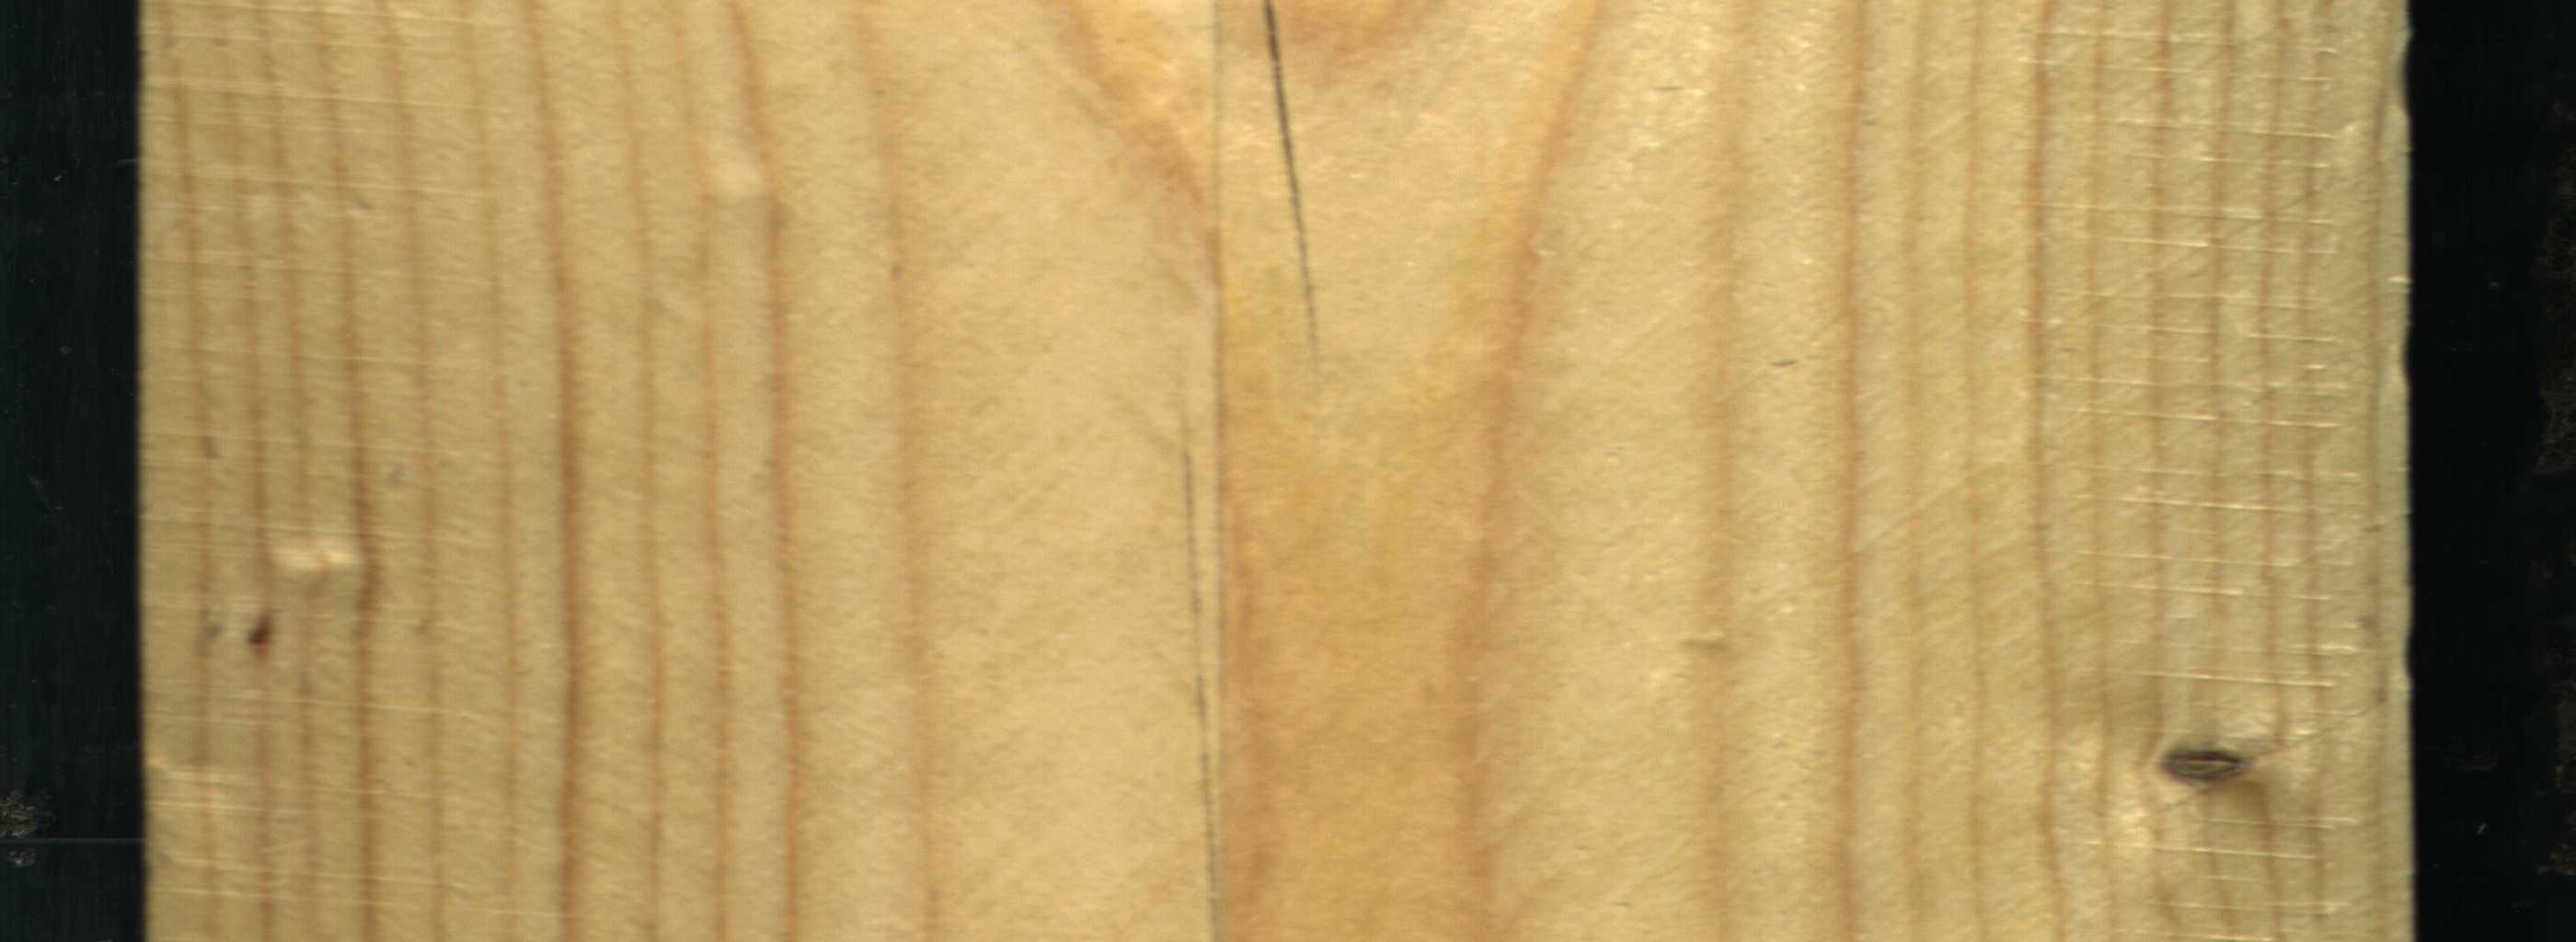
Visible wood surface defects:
Crack
Dead_Knot